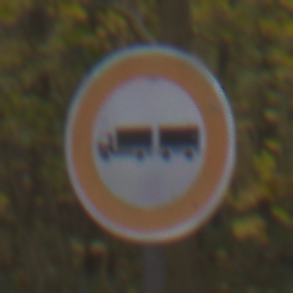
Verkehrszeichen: VerbotLastkraftwagenMitAnhaenger
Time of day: MorningAfternoon
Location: Outdoor (Nature)
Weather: Overcast
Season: Autumn
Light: Natural